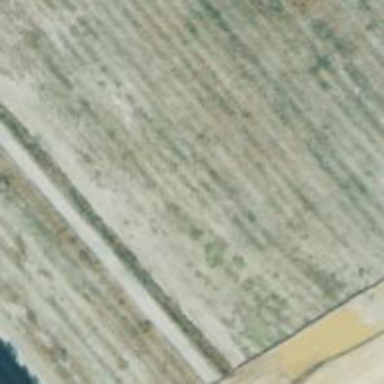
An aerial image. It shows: Abandoned railway yard.